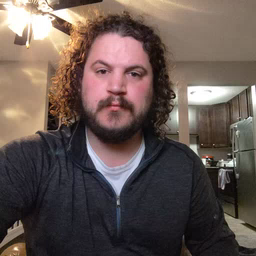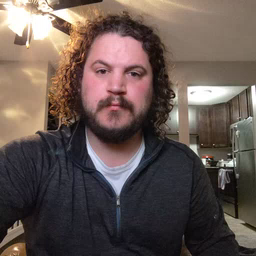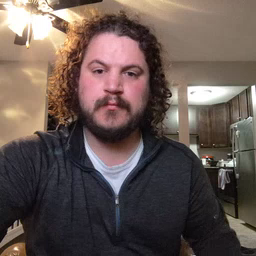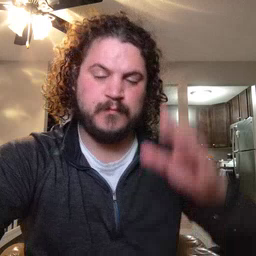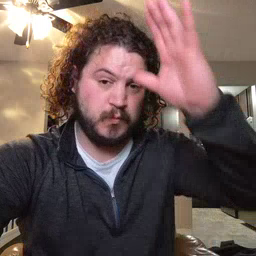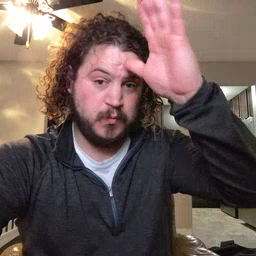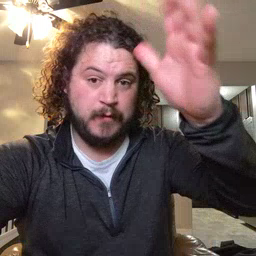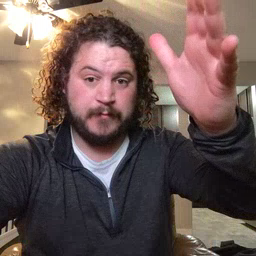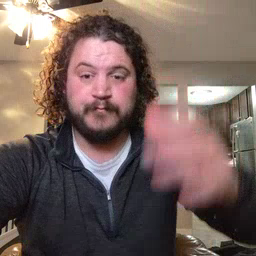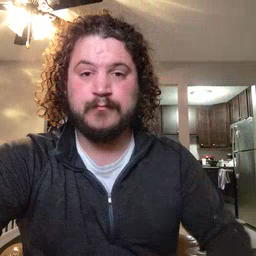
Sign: grandpa